Question: How can do that

How can I put in the same block two text and a seekbar?
Can I put them together?
This is my current (poor) code:
'''
<LinearLayout xmlns:android="http://schemas.android.com/apk/res/android"
android:id="@+id/activity_libretto"
android:layout_width="match_parent"
android:layout_height="wrap_content"
android:layout_gravity="center_horizontal"
android:orientation="vertical"
>
<TextView
android:id="@+id/txt"
android:textAllCaps="false"
android:layout_width="match_parent"
android:layout_height="wrap_content"
android:text="Hello"
android:paddingLeft="10dp"
android:background="@drawable/bg_button"
/>
<SeekBar
android:id="@+id/ProgressBar01"
android:layout_width="350dp"
android:paddingLeft="10px"
android:paddingRight ="10px"
android:textStyle="bold"
android:layout_height="match_parent"
android:layout_gravity="center"
android:max="10"
android:background="@drawable/bg_button"
android:secondaryProgress="0"
/>
</LinearLayout>
'''
Thanks.
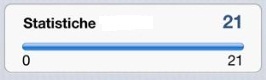
Answer: Have a look at <URL>.